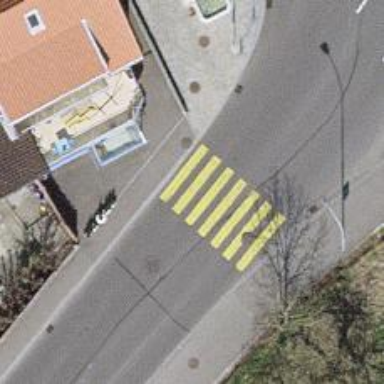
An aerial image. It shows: Uncontrolled zebra crossing.